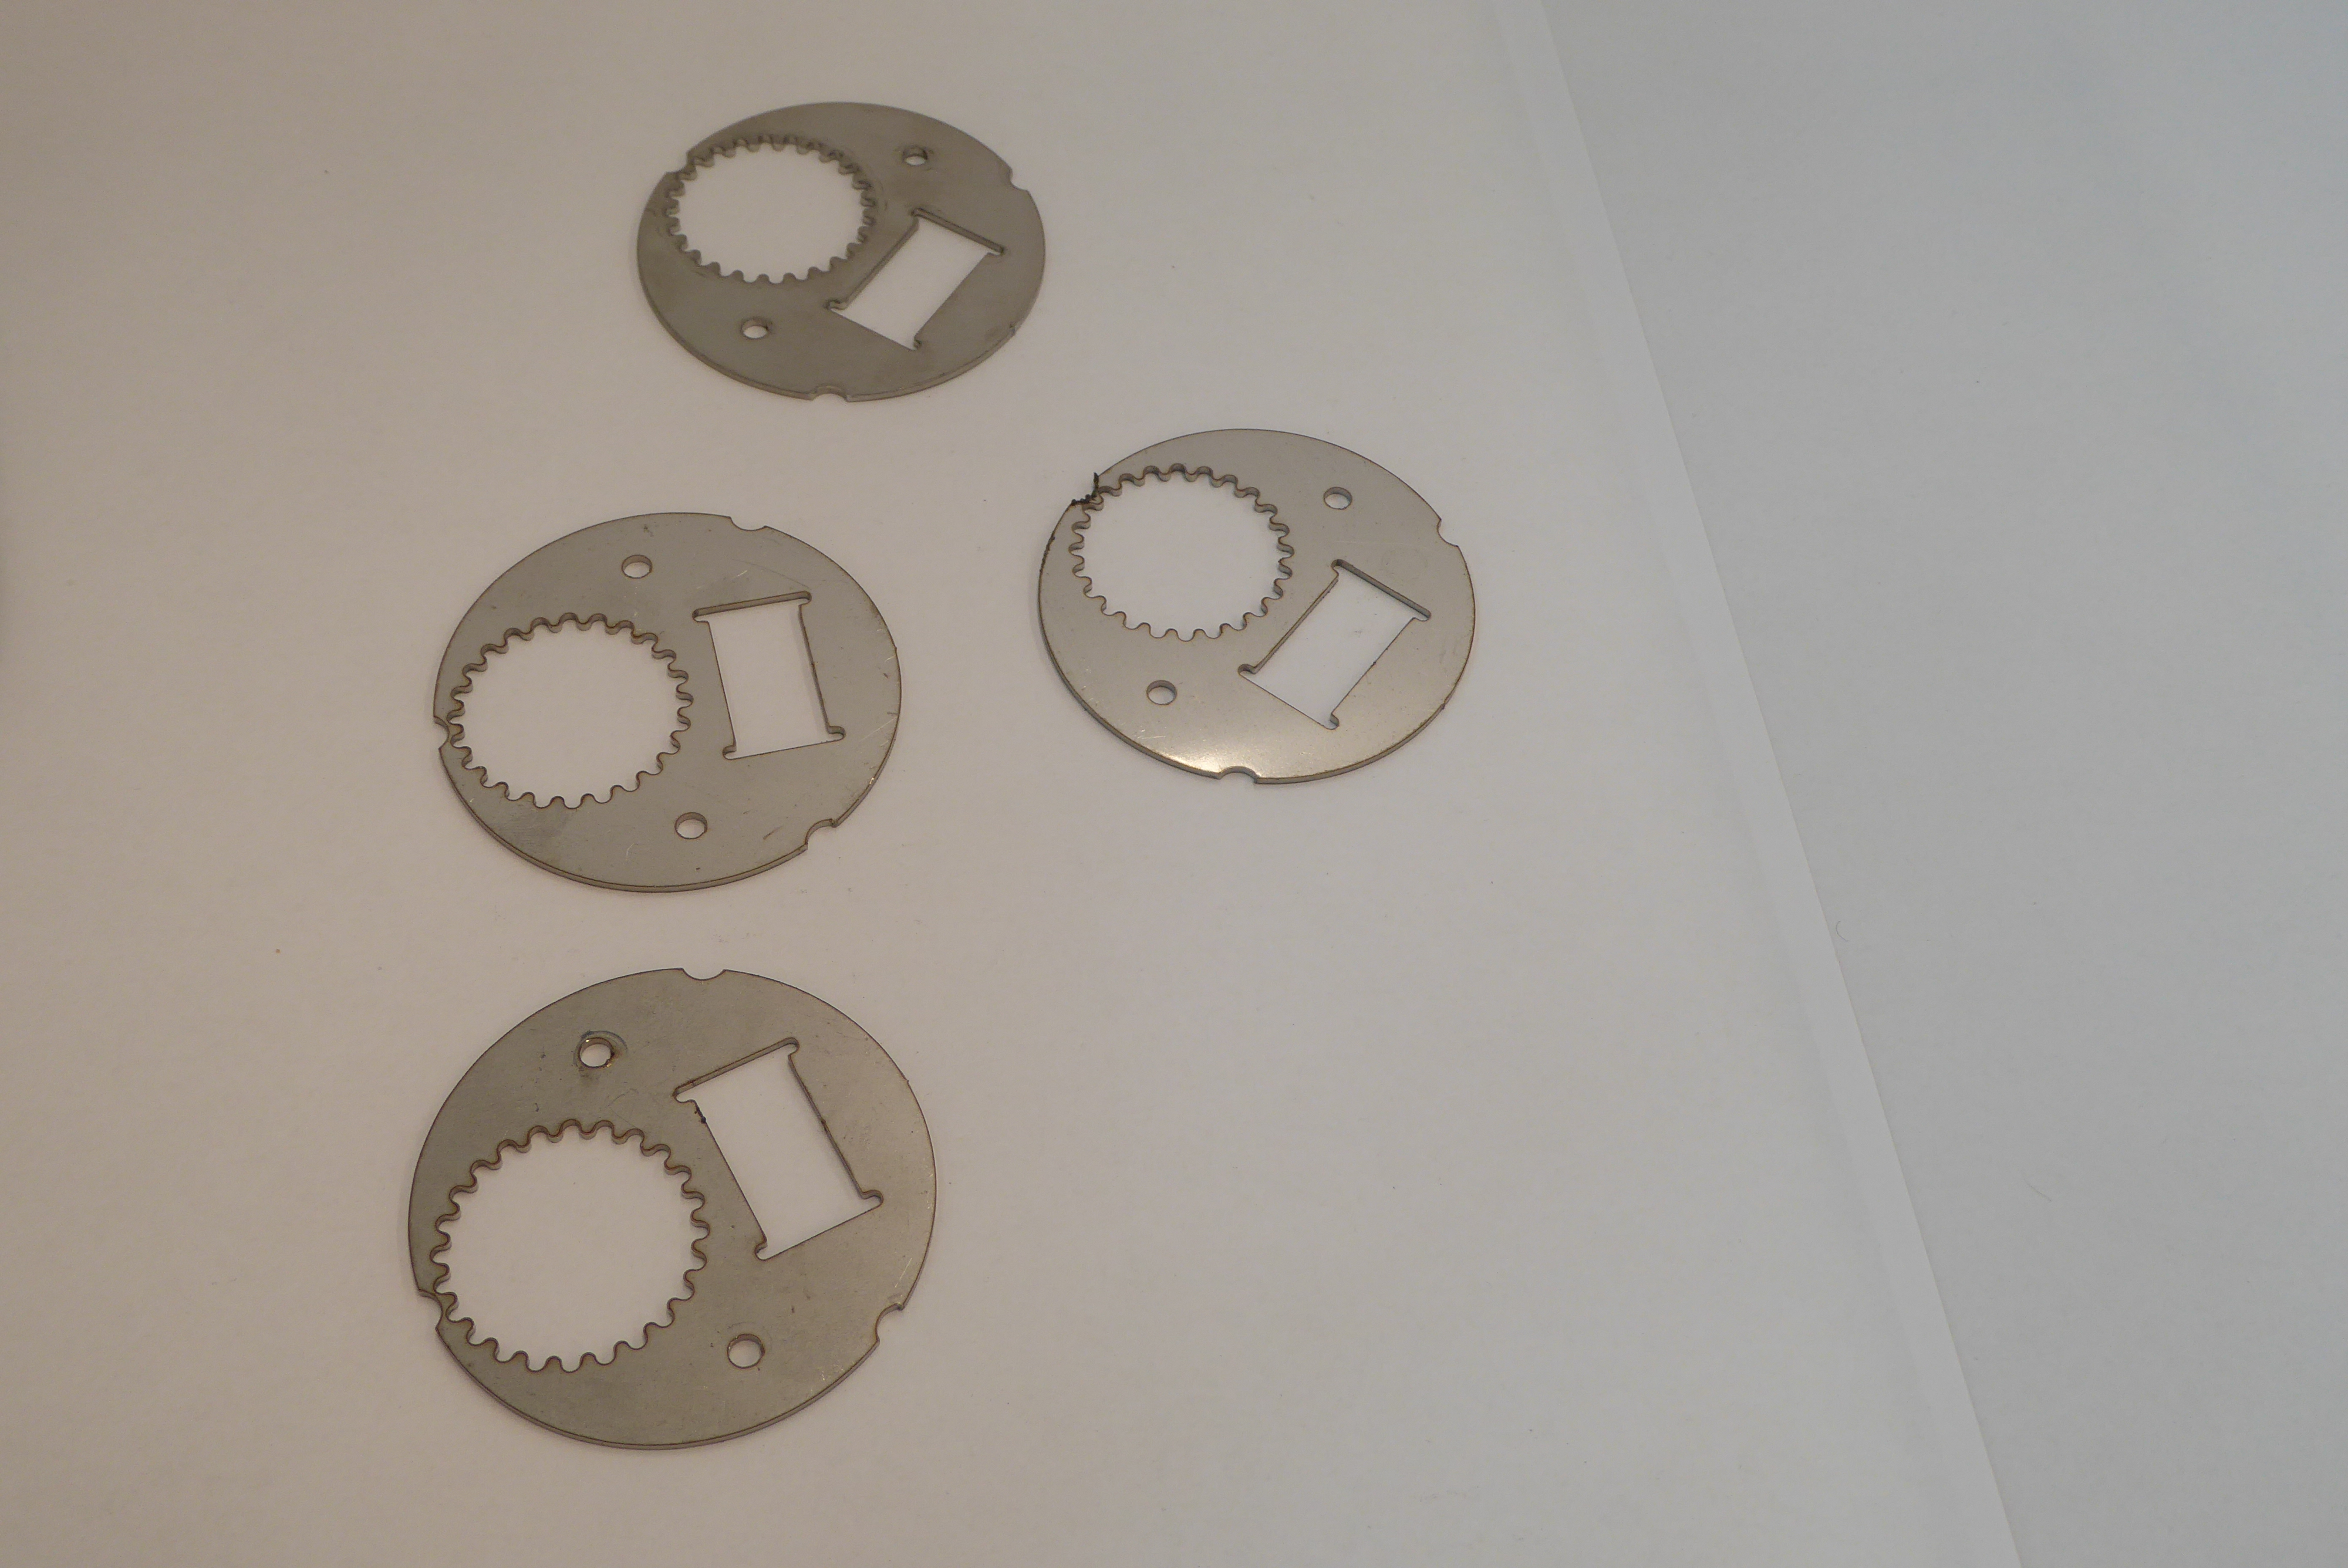
Label: Bottle Opener - Inlay